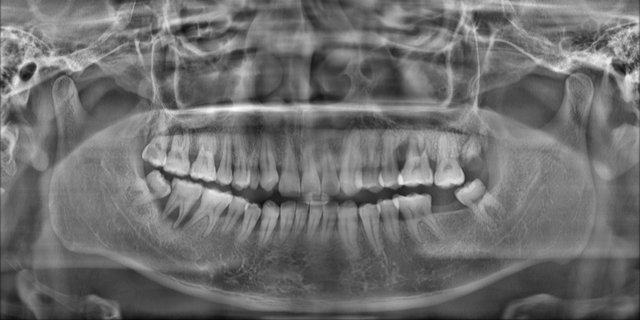
adult